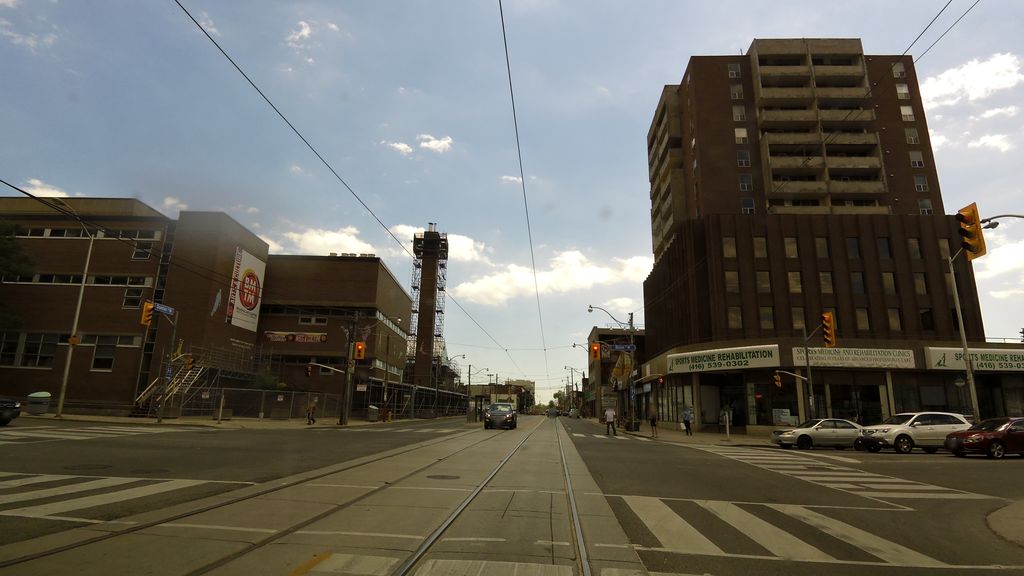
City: toronto